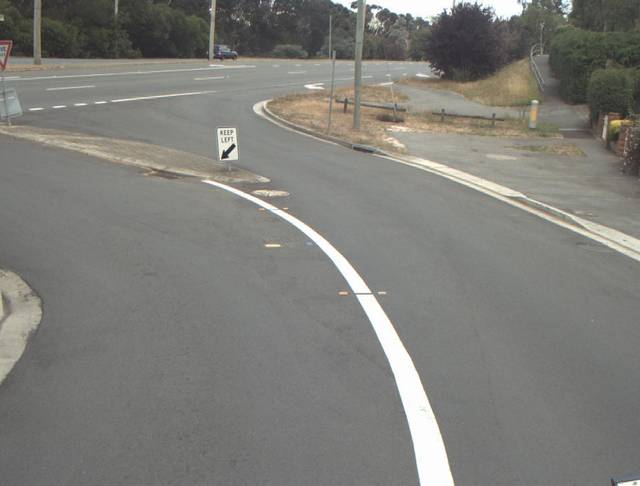
Region: Australia
Coordinates: -41.433, 147.122